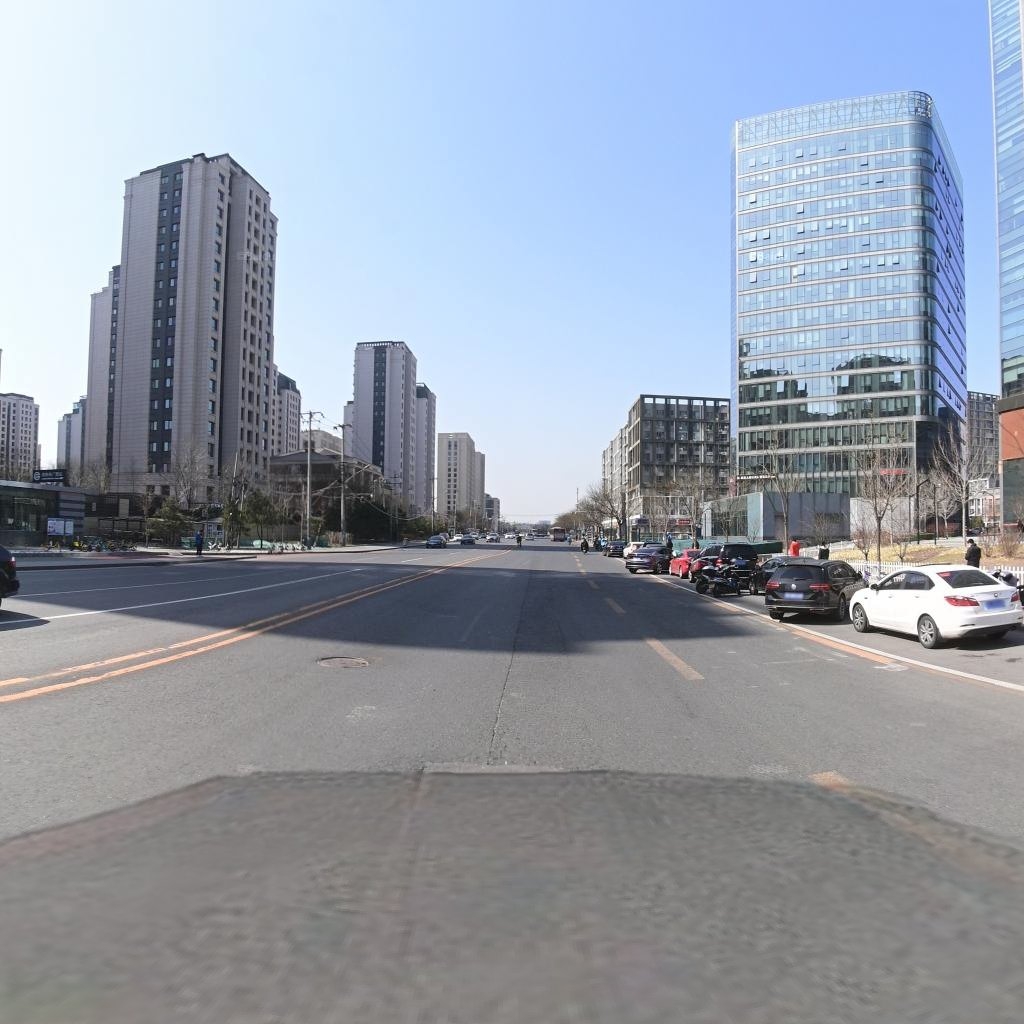
Region: Chaoyang
Road damage annotations: longitudinal crack, manhole cover